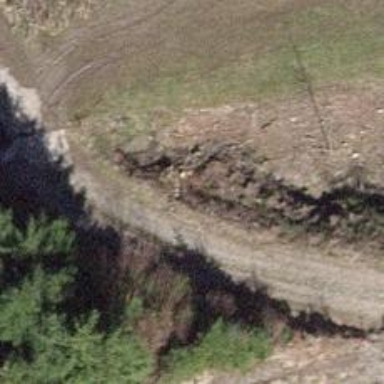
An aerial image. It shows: Culvert tunnel.